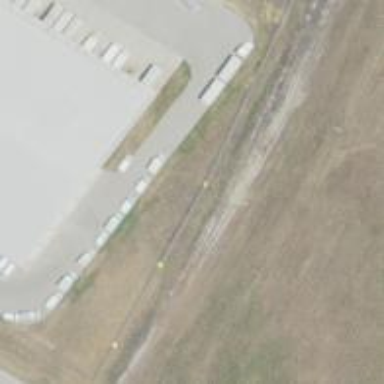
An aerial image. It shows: Disused railway spur service.